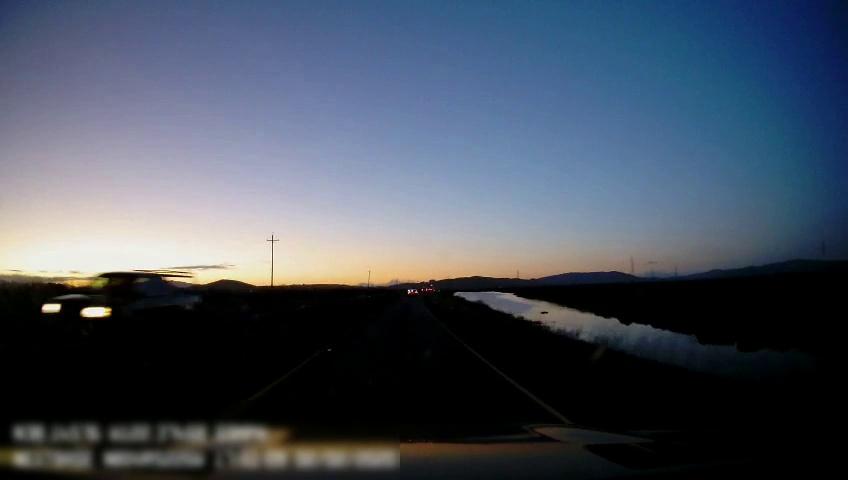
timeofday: Dusk/Dawn/Twilight
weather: Sunny
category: Drivable Space
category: Vehicles | SUV
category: Vehicles | Car
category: Lanes | Current Lane
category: Lanes | Current Lane